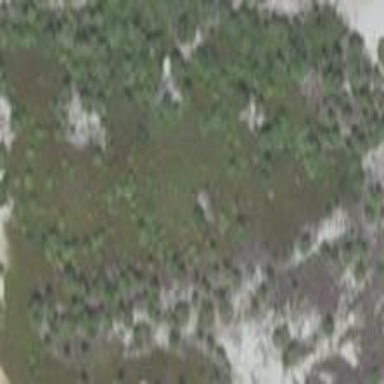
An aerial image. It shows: Marsh wetland.